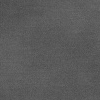
Atmospheric dust classification: dusty